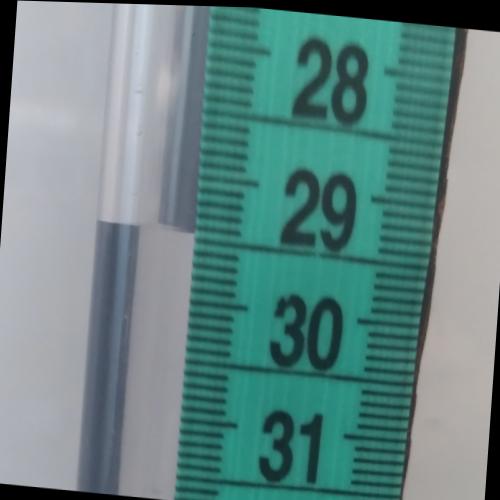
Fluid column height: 29.5 cm